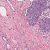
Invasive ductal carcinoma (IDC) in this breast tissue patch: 1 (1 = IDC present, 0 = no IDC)